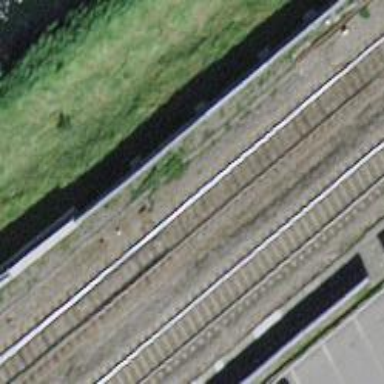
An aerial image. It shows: Railway switch.